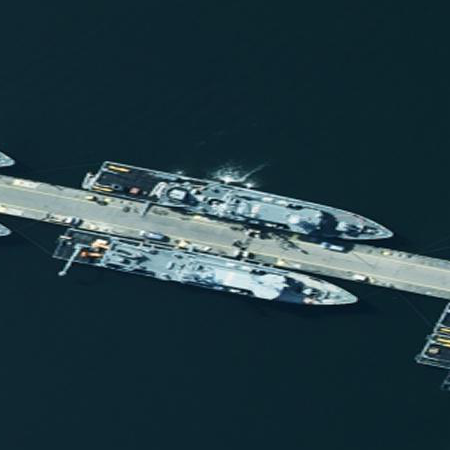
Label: combat